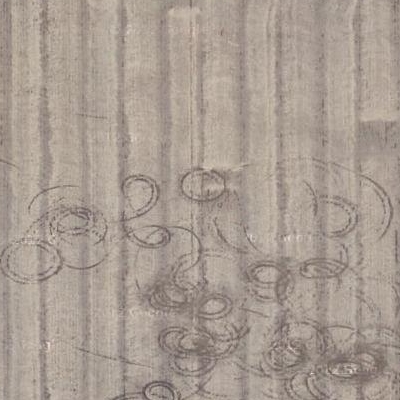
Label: Field